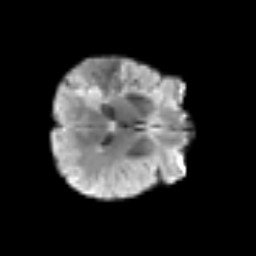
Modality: T2w
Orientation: axial
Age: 59
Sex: female
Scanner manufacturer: siemens
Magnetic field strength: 3 T
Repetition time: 3.2 s
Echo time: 0.081 s